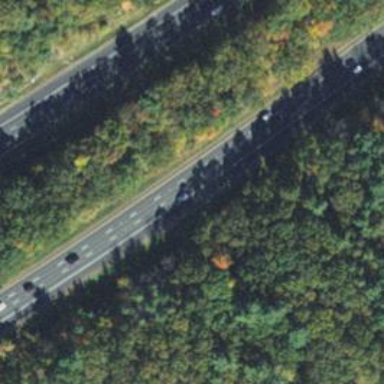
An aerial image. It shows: Asphalt motorway.